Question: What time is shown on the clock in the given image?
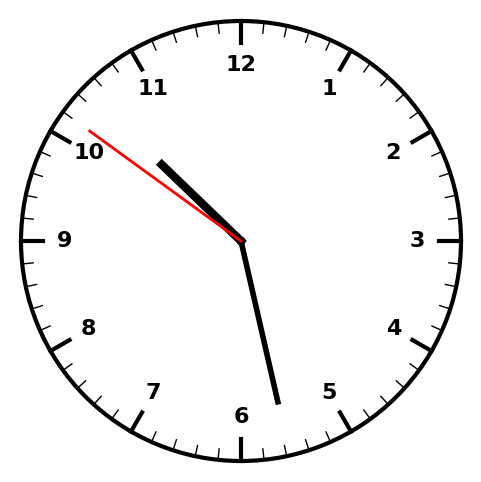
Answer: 10:27:51